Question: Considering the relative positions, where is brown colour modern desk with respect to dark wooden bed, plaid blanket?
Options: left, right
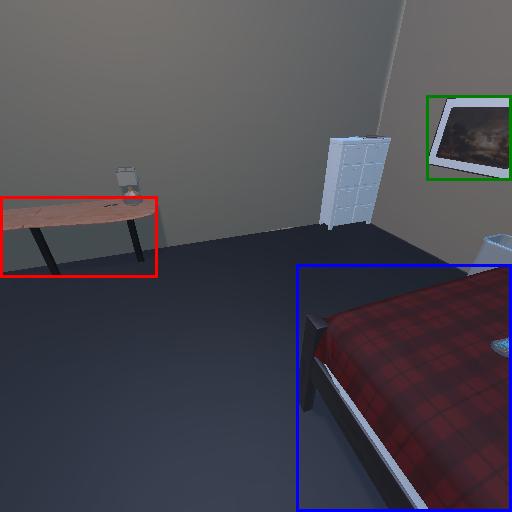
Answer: left